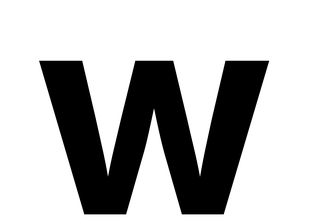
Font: Inter_Bold